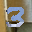
Label: 3